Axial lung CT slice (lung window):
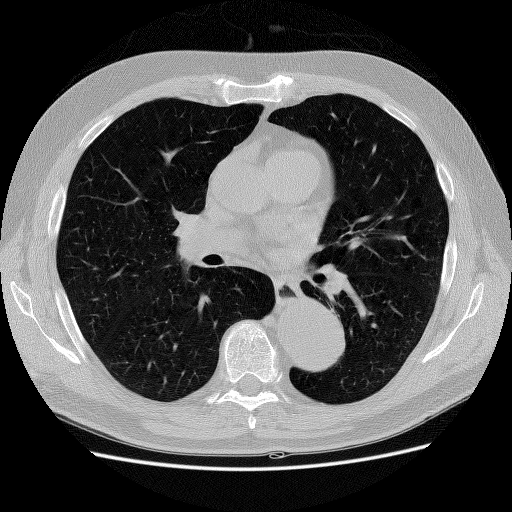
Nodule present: no